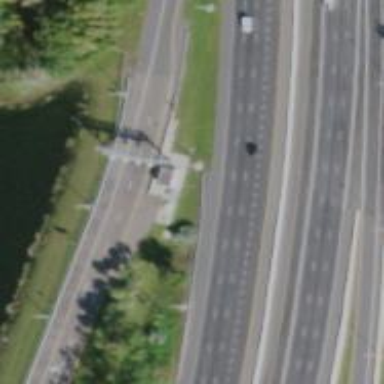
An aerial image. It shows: Toll gantry on the road.